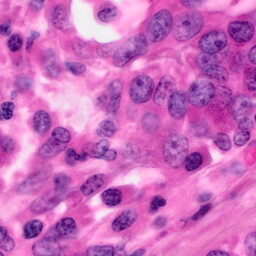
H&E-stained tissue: Pancreatic